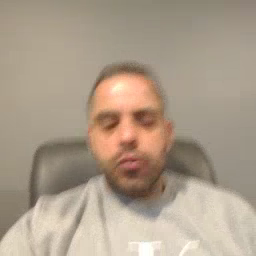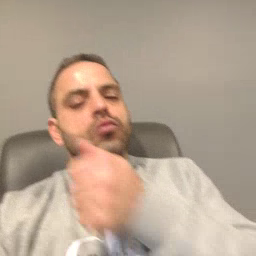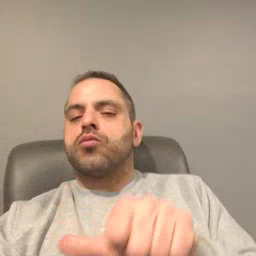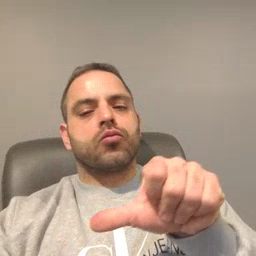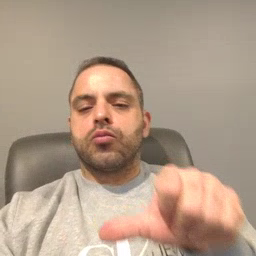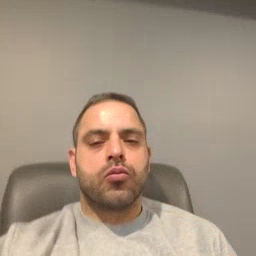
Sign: any